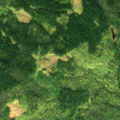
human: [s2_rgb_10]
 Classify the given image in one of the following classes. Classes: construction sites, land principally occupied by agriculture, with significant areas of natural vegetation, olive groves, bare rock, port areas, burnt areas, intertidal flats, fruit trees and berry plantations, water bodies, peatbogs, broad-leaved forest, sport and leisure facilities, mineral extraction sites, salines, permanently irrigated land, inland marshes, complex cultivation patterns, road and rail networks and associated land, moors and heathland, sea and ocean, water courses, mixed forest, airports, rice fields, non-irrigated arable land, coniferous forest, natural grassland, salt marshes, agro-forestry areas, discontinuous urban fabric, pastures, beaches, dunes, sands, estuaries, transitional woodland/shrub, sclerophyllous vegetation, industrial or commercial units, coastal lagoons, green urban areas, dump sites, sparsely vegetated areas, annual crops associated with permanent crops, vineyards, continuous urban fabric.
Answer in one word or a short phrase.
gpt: coniferous forest, mixed forest